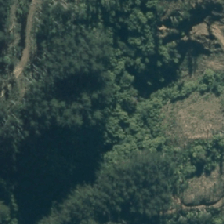
Land cover: broadleaved_indigenous_hardwood